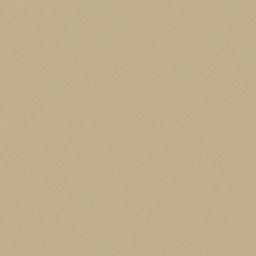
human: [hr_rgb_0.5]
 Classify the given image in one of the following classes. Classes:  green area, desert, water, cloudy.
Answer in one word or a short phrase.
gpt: desert